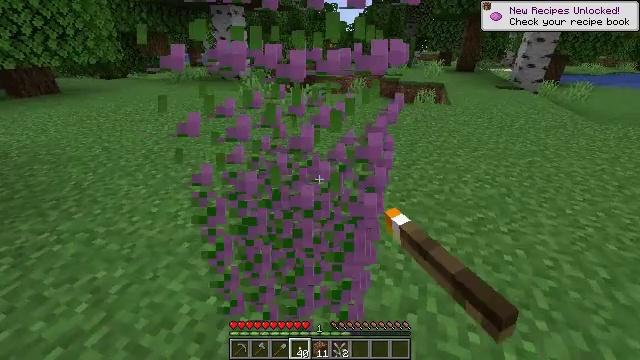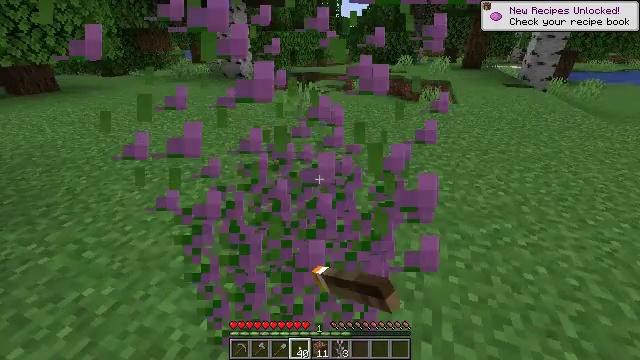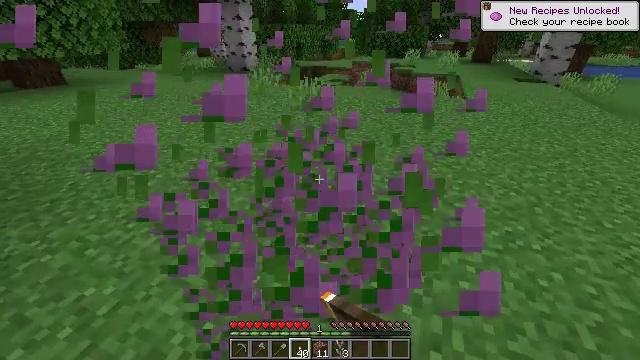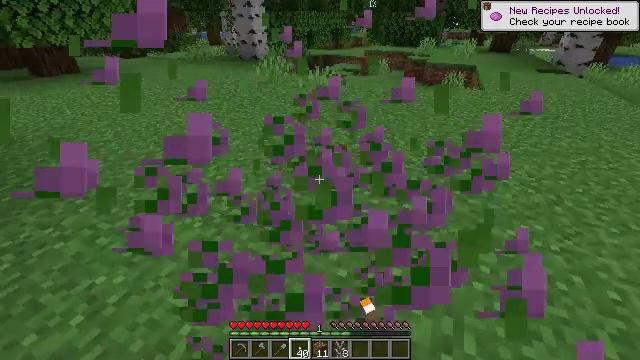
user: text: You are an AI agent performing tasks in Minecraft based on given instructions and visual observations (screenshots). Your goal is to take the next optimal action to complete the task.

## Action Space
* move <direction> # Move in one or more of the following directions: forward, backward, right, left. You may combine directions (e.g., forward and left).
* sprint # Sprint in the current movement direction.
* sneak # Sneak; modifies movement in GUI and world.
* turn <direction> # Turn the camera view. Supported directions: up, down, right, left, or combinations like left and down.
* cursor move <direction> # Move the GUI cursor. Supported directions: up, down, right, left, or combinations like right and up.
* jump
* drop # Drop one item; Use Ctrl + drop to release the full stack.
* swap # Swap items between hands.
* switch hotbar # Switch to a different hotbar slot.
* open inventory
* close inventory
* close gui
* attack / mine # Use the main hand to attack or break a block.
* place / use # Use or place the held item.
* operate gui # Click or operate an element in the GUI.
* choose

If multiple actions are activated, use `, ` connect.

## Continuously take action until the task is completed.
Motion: motion action
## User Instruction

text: Break the lilac plant.
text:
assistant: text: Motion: attack / mine
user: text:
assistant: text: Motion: turn left and down, attack / mine
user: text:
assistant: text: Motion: turn left and down, attack / mine
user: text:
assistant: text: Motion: attack / mine